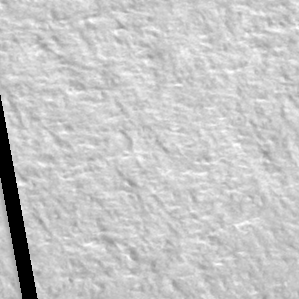
Label: frost